Question: I'm trying to do a groupby distinct, then build a csv string:

[FROM] is a one-to-many join:
'''
var allCustomerRoles = (from cr in Customers
join r in CustomerRoles
on cr.Role_ID equals r.Role_ID
select new { cr.Customer_No_, r.Role_ID });
'''
So the question is, can you please show me how to write the LINQ query to arrive at the [TO] structure, where Customer_No_ is distinct and it's Role_ID values are concatenated into a CSV string.
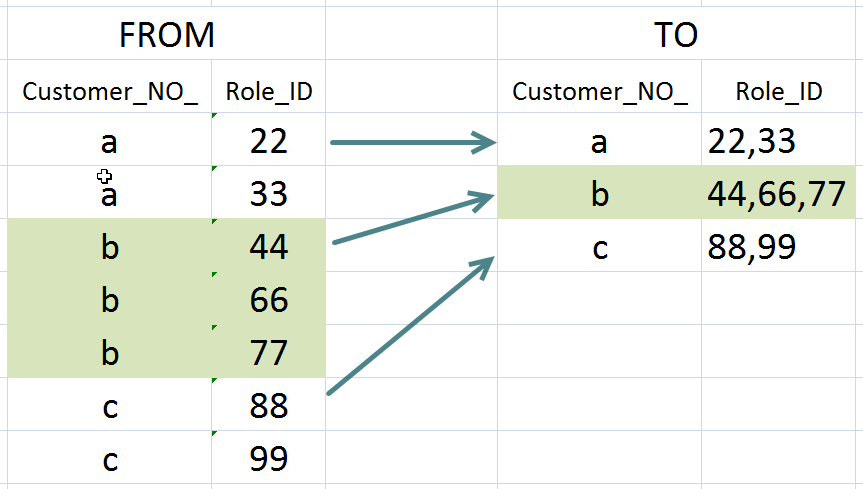
Answer: Thank you @reda-mattar, your link led me to the solution, here's what I was looking for:
'''
var allCustomerRoles = (from cr in Customers
join r in Roles
on cr.Role_ID equals r.Role_ID
group r.Role_ID by cr.Customer_No_ into g
select new { Customer_No_ = g.Key, Role_ID = string.Join(",", g.ToArray()) });
'''